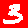
Digit: 3